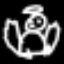
Label: angel